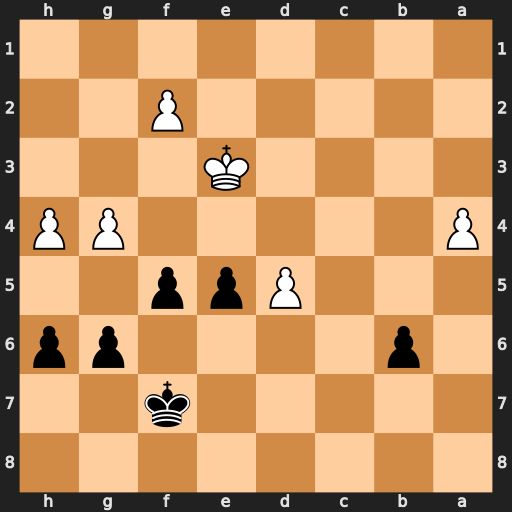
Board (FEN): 8/5k2/1p4pp/3Ppp2/P5PP/4K3/5P2/8
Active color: b
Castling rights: -
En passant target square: -
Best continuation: fxg4 Ke4 Kf6 d6 Ke6